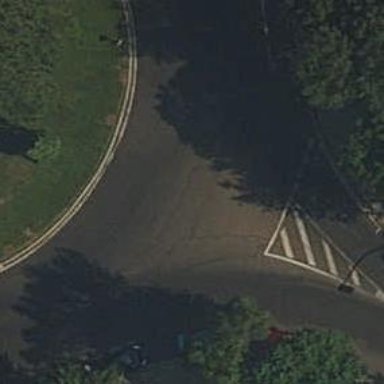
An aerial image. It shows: Residential road with asphalt surface leading to roundabout. There are no sidewalks.